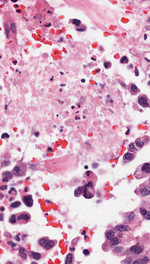
Tumor epithelial tissue: yes
Tumor-associated stroma tissue: yes
Normal tissue: no